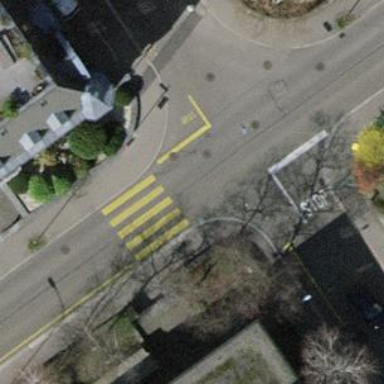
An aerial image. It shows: Uncontrolled zebra crossing with notable zebra markings.